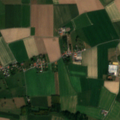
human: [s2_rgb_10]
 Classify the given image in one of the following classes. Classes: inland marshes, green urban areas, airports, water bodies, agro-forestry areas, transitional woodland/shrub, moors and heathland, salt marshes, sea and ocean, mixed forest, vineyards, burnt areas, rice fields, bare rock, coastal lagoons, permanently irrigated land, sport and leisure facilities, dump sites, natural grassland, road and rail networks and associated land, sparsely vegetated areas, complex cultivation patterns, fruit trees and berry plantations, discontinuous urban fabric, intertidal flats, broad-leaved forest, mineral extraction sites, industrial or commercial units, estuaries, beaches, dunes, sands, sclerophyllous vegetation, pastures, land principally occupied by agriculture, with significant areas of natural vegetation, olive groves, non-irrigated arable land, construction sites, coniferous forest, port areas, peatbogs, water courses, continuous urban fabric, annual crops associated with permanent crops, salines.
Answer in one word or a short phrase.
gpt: non-irrigated arable land, pastures